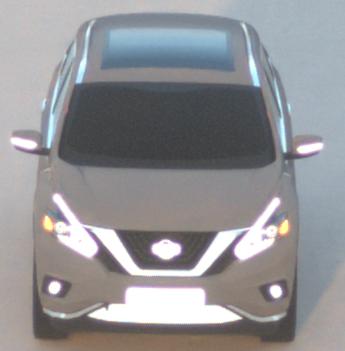
Make: Nissan
Model: Murano
Detailed model: Gen. 3 Z52
Model produced from: 2015
Doors: 5
Color: gray
Road condition: dry road
Daytime: sunrise or sunset
Contrast: low contrast